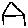
Label: house